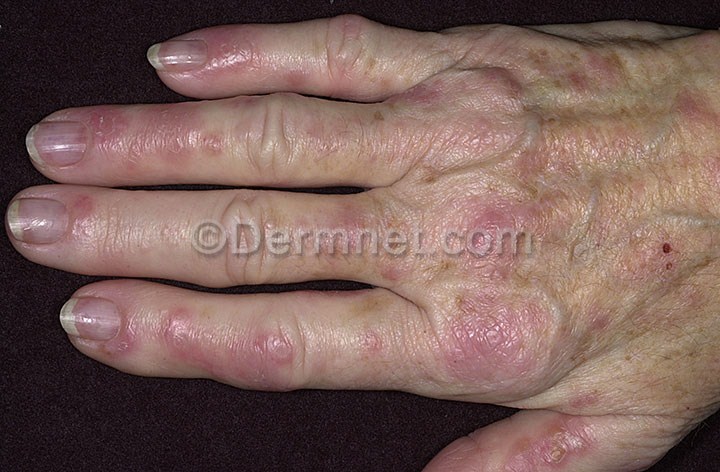
Disease: Exanthems and Drug Eruptions